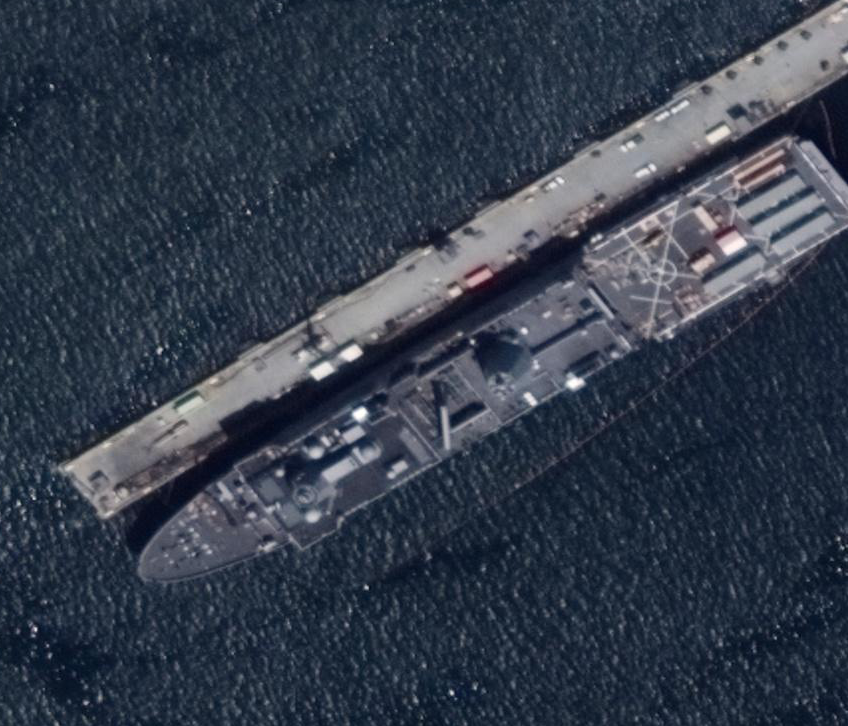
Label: San_Antonio-class_transport_dock